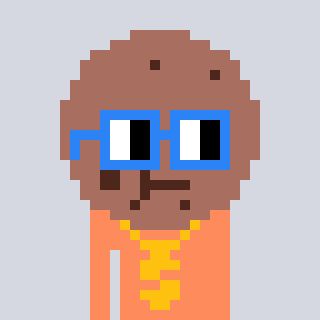
a pixel art character with square blue glasses, a cookie-shaped head and a peachy-colored body on a cool background